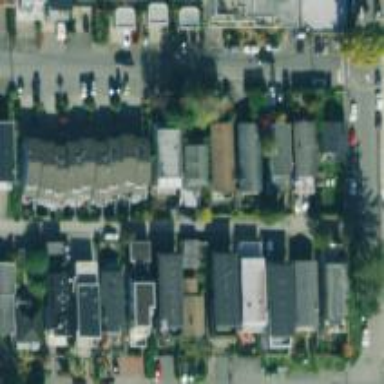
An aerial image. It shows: Alleyway designated as service road.